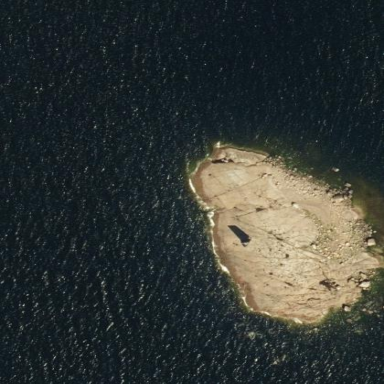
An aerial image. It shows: Islet located along the natural coastline.